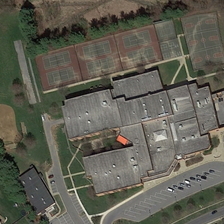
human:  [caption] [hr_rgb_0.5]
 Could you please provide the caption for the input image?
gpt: a school owning parking lots  sports fields and a ploygon building is built along a road  which is surrounded by trees and grass in a bareland .

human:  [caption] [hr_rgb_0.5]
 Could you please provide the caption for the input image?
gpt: six tennis courts and three basketball courts are situated next to this large teaching building .

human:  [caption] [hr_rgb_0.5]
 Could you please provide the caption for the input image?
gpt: the building covering large floor area is next to six tennis fields and three basketball playgrounds .

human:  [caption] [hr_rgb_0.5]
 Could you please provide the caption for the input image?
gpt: a school owning parking lots  sports fields and a ploygon building is built along a road  which is surrounded by trees and grass in a bareland .

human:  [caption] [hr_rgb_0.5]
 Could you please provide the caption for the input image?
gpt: a large building with a parking lot and six tennis courts and three basketball fields is in a school with some green trees .